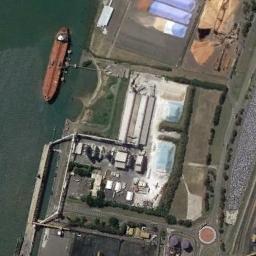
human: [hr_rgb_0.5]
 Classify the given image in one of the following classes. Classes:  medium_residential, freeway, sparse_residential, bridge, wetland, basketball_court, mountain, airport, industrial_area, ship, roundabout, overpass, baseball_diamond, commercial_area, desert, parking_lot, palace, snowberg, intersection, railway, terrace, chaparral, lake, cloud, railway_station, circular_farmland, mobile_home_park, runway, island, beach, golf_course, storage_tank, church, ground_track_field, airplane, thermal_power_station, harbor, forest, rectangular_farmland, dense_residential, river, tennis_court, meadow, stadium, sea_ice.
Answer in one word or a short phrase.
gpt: ship